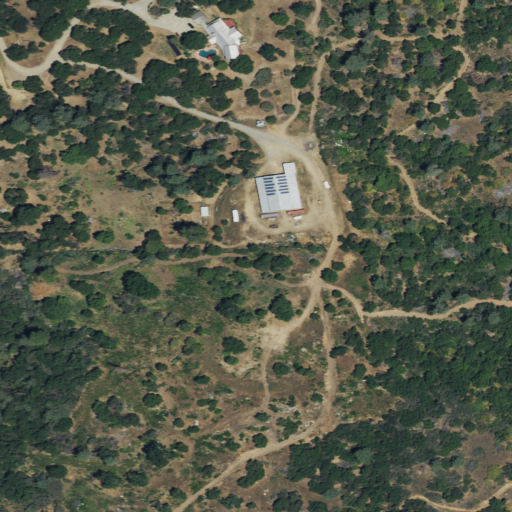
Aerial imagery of mountain in California named Stumpfield Mountain containing evergreen forest, shrub, low intensity development, and open development